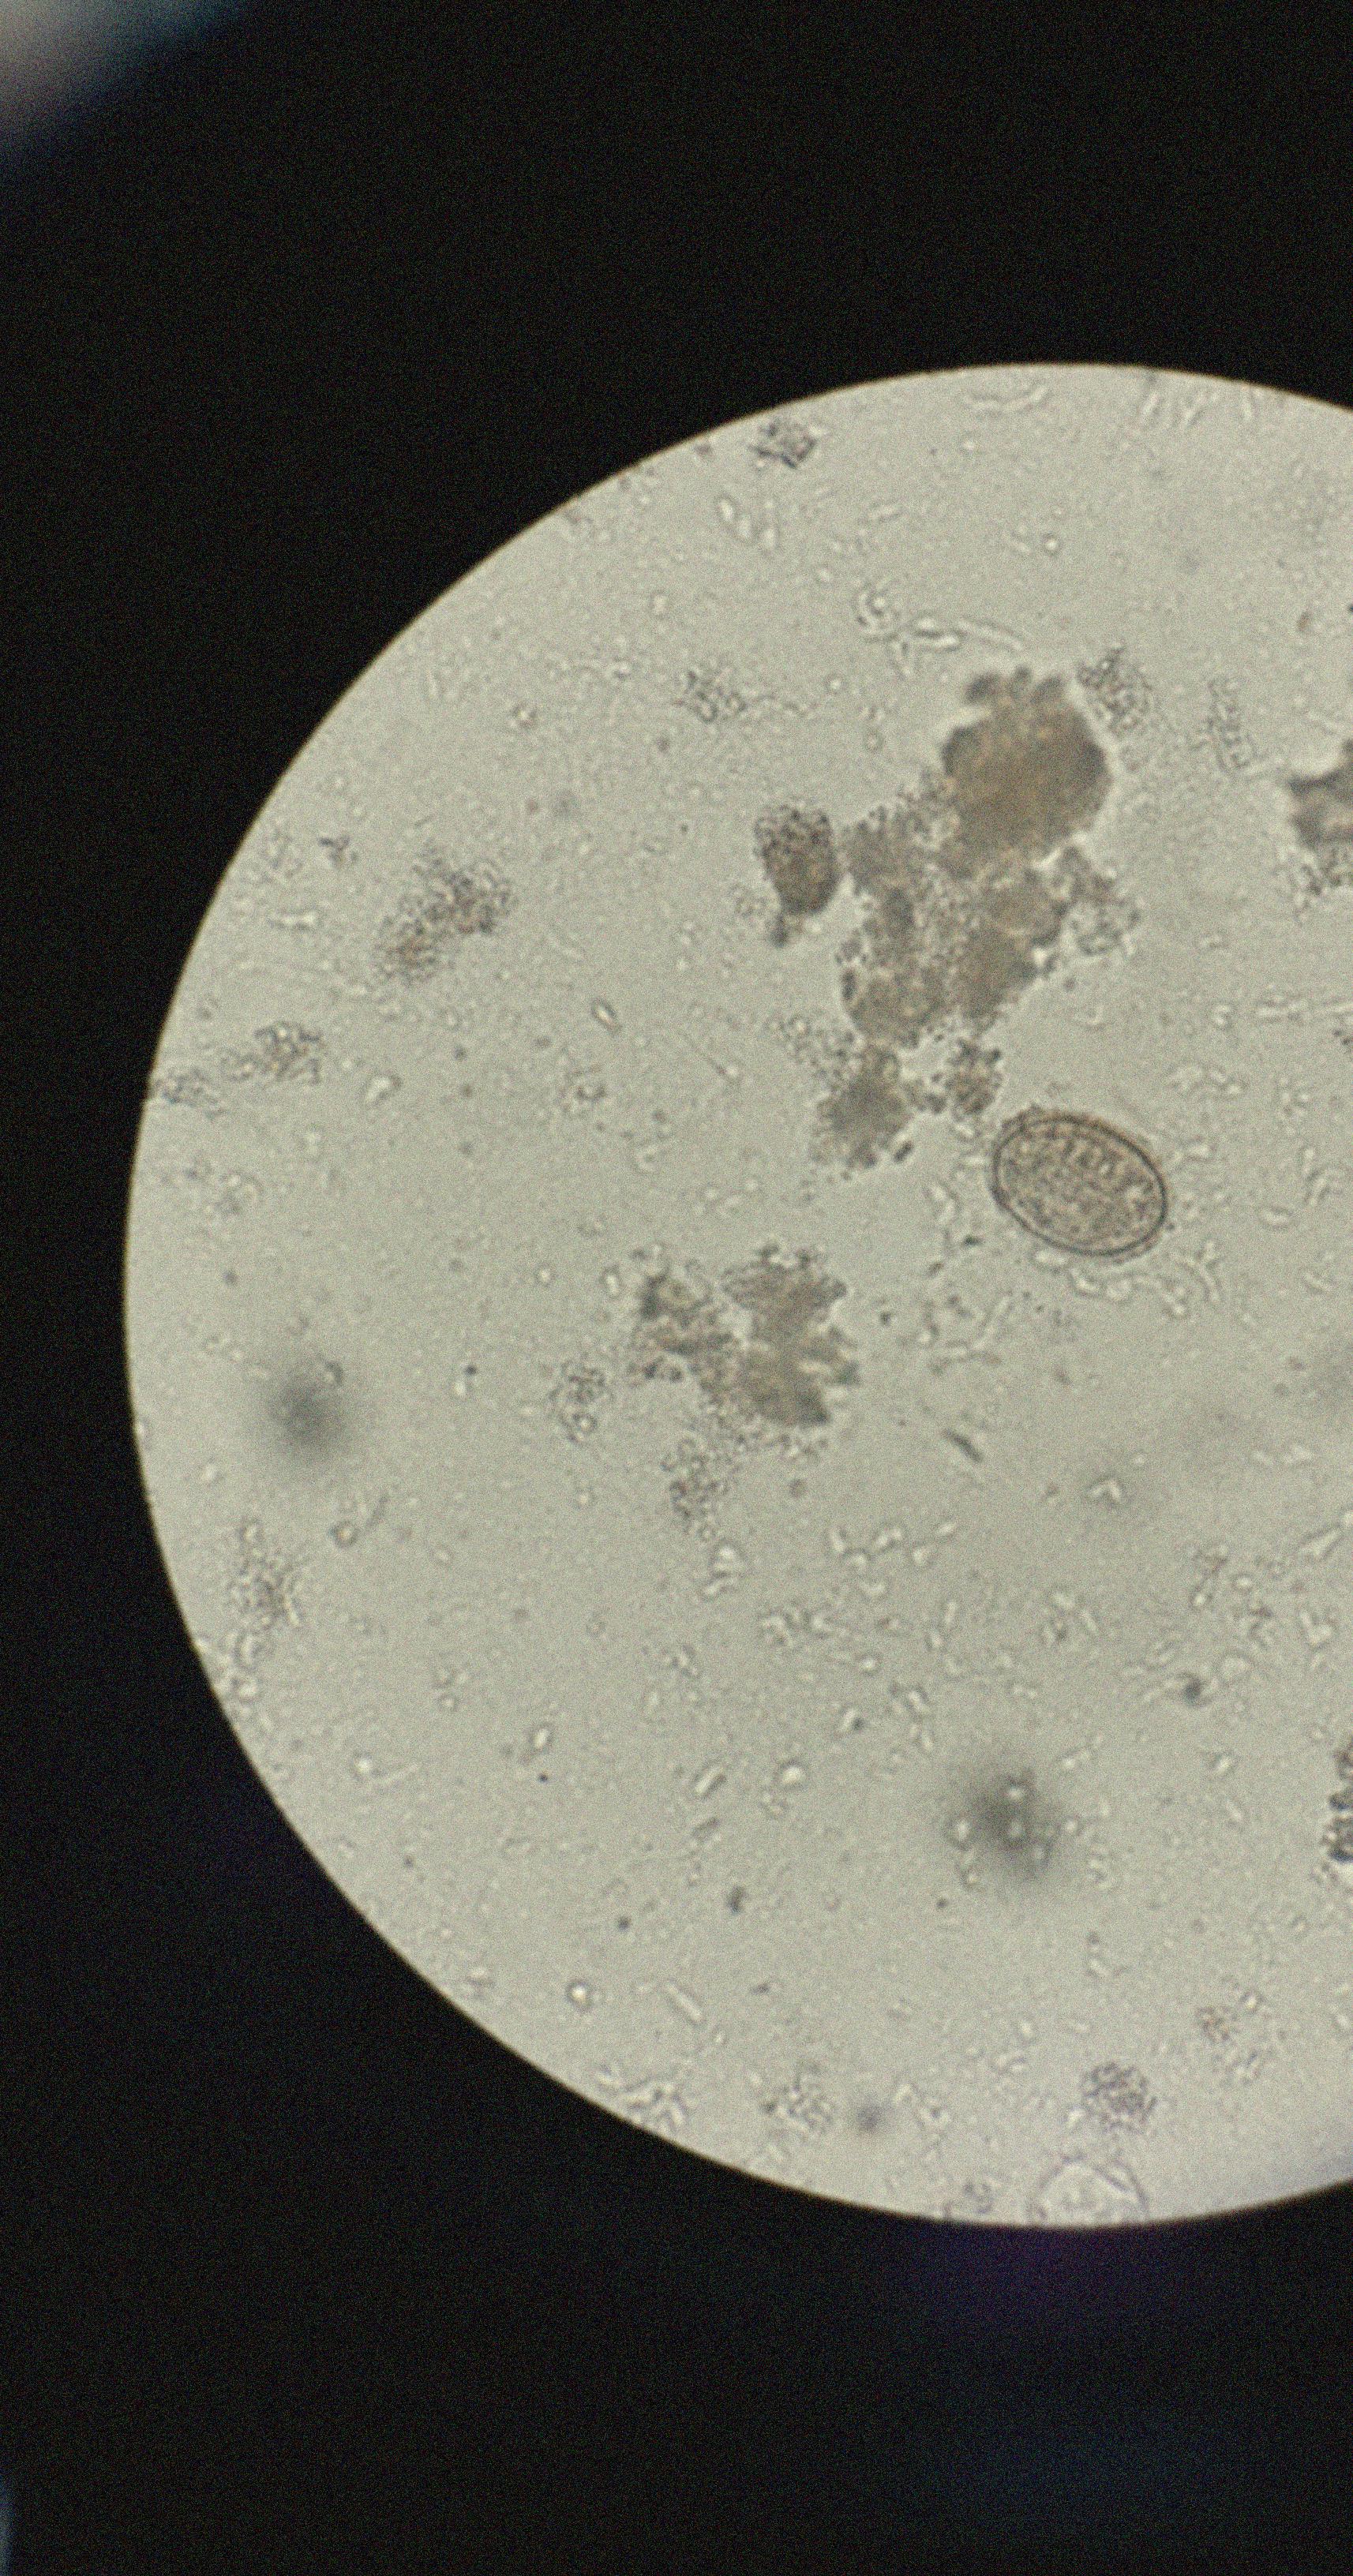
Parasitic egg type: Ascaris lumbricoides